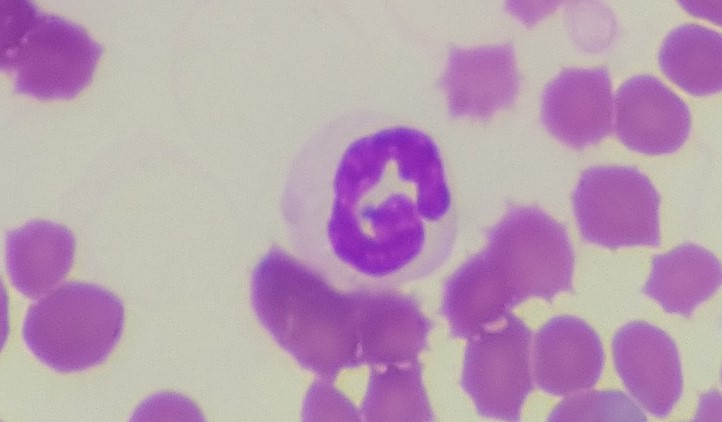
White blood cell type: Neutrophil